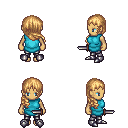
a pixel art fantasy rpg character, female body template, human, tanned skin, teal tunic, metal pants, light blonde right-swept hairstyle, metal boots, dagger, four views (front, back, left, right), 2x2 character sprite sheet, small pixel art, hard edges, no anti-aliasing